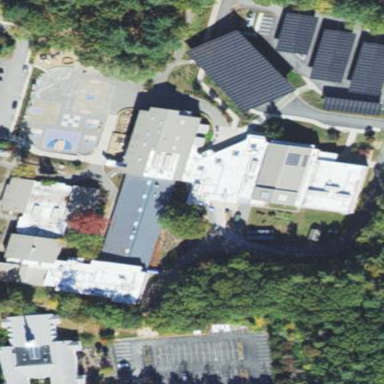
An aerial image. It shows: School.